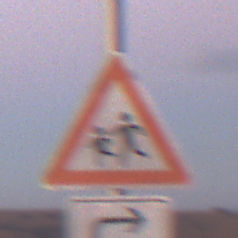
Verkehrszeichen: KinderRechts
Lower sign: RichtungsangabeDurchPfeile5
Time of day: SunriseSunset
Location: Outdoor (Nature)
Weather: PartlyCloudy
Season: NotSpecified
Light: Natural